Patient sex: M
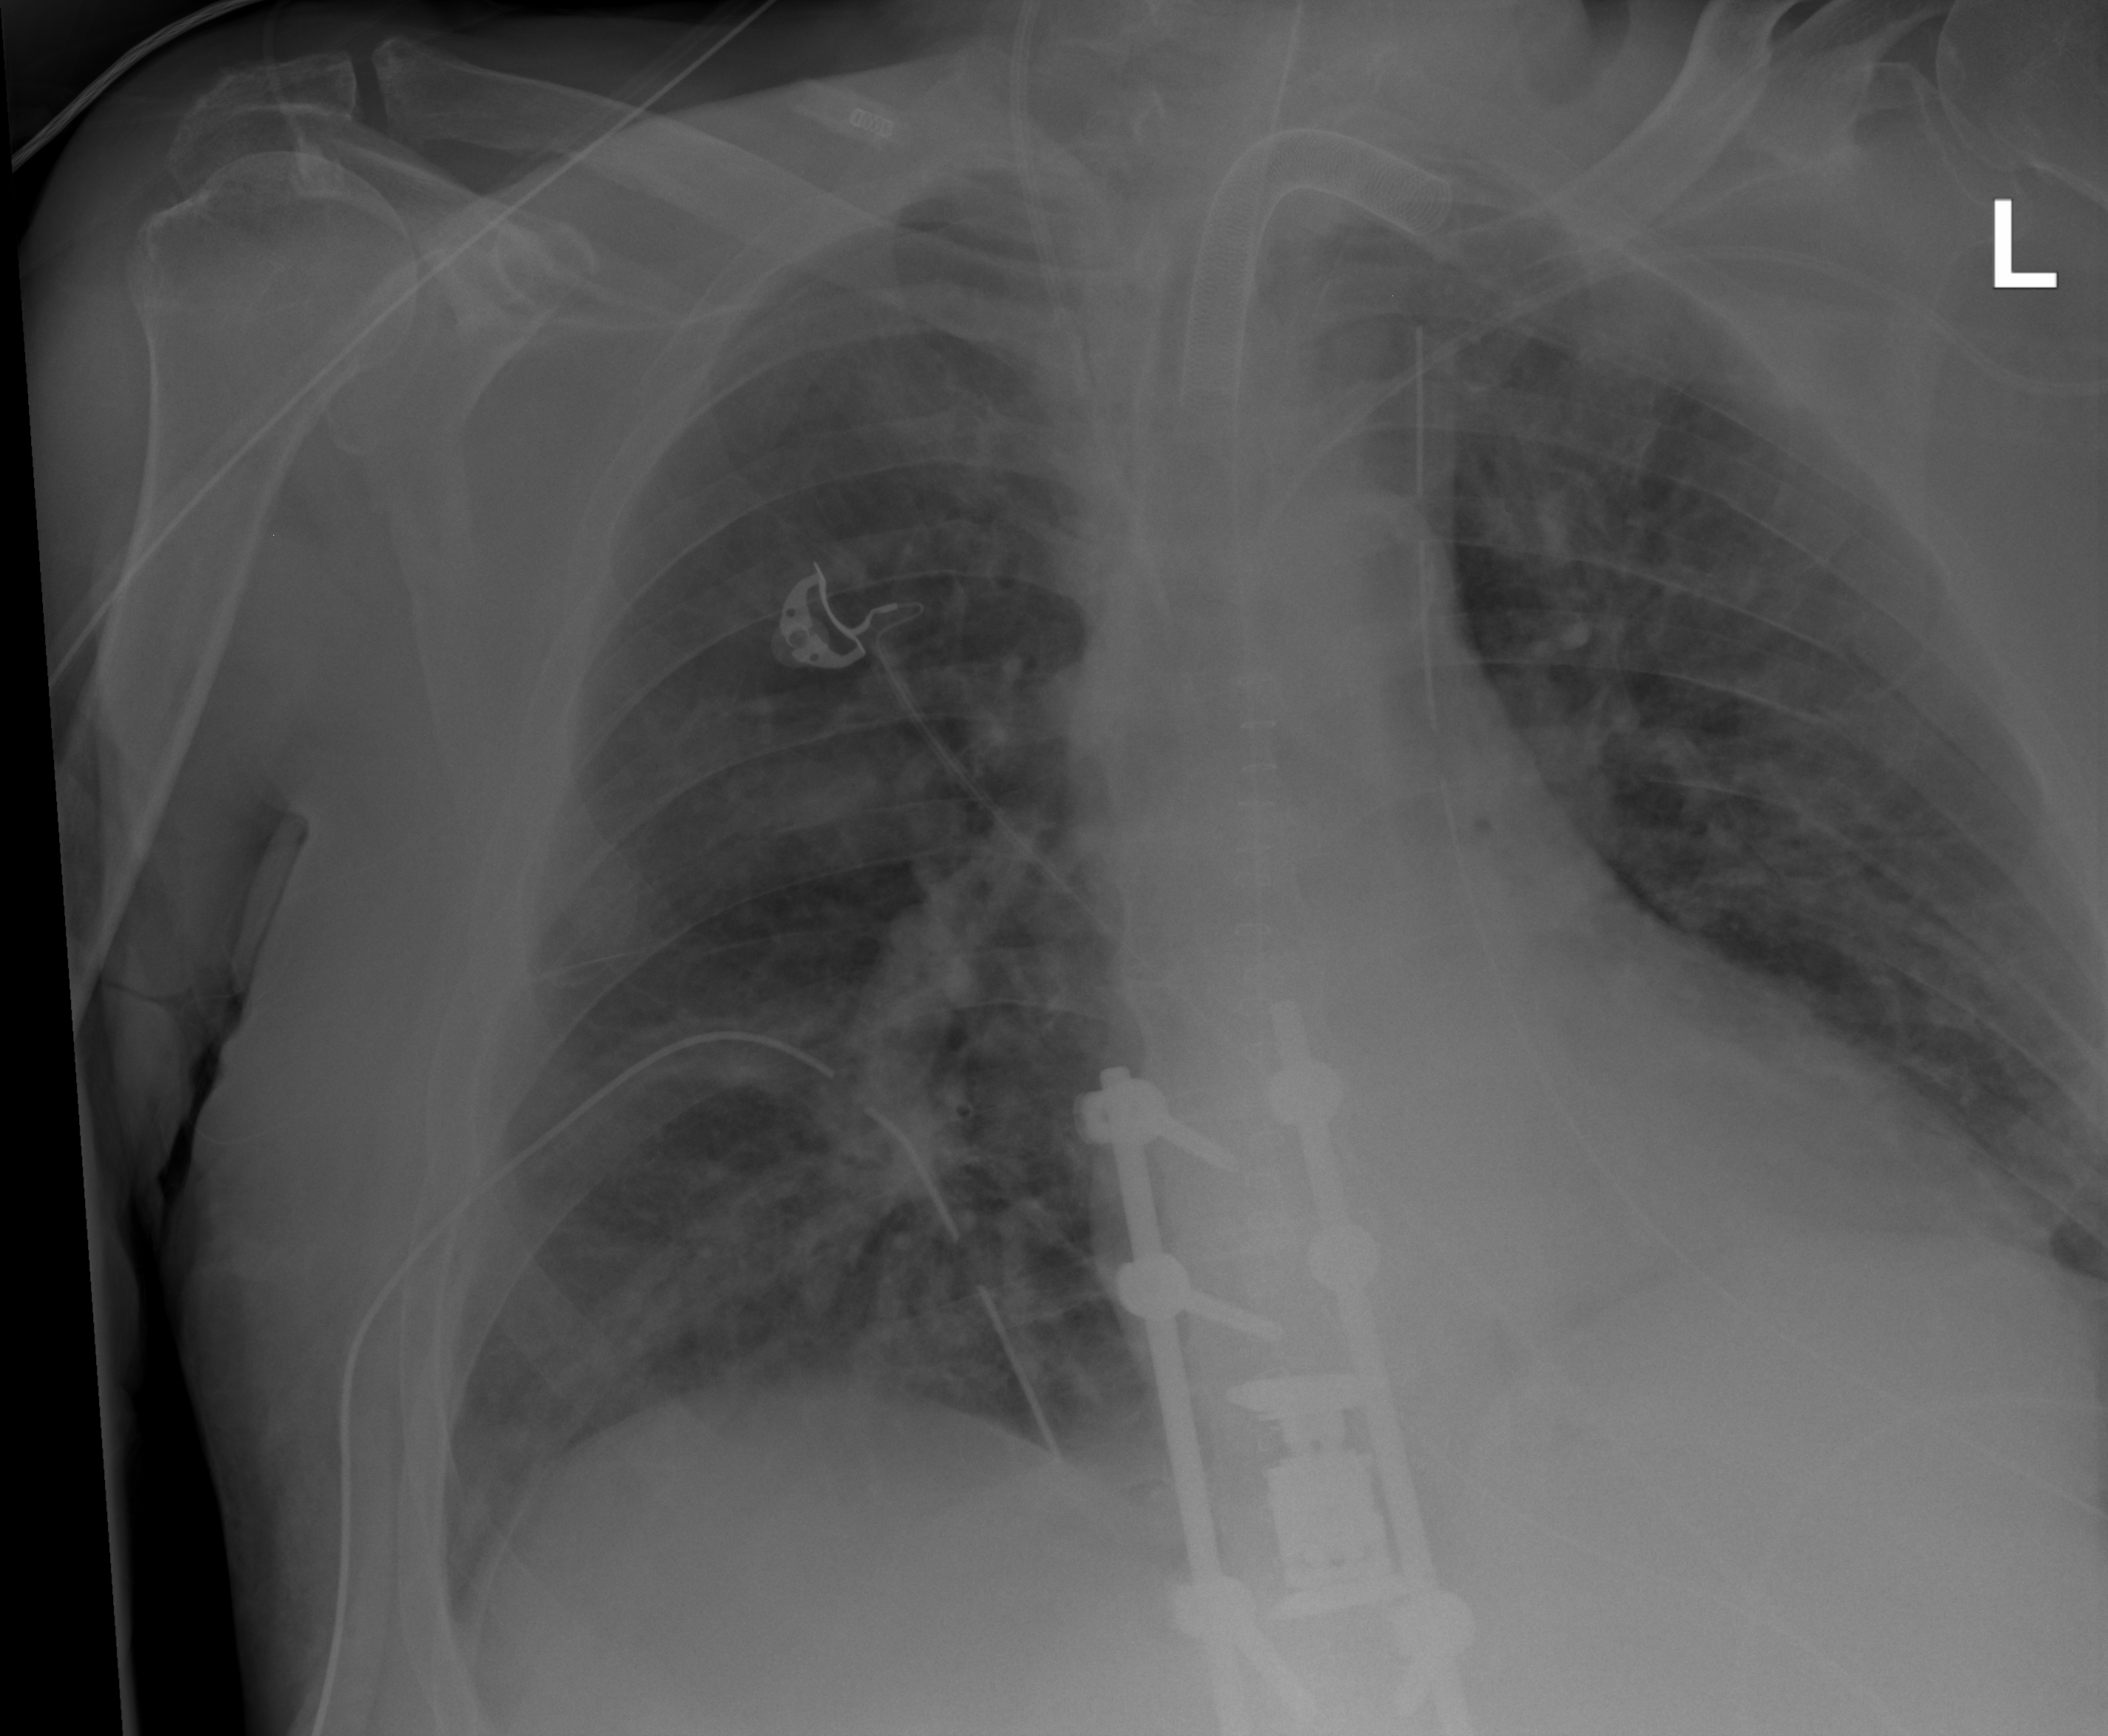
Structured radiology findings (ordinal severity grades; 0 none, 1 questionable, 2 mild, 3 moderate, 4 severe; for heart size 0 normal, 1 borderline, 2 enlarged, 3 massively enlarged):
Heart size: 2
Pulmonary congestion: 2
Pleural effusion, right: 0
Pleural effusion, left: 0
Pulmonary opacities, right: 2
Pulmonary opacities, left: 0
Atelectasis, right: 1
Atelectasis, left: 2